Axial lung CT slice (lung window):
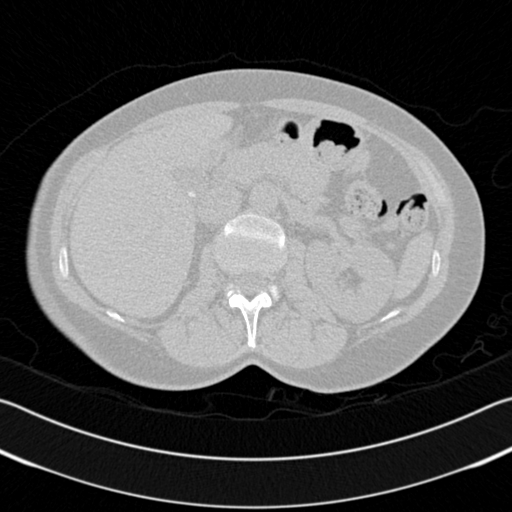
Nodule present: no